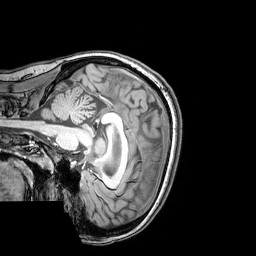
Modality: T1w
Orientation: sagittal
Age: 25
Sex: female
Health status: healthy
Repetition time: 0.081 s
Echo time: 0.037 s